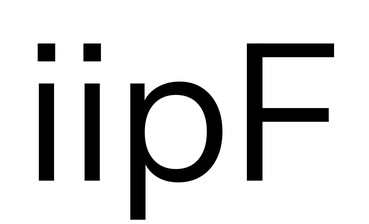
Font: InstrumentSans_Regular